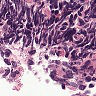
Metastatic tissue present: no